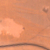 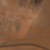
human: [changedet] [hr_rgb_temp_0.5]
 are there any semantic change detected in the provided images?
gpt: There is no change to mention.